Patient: sex M, age 44
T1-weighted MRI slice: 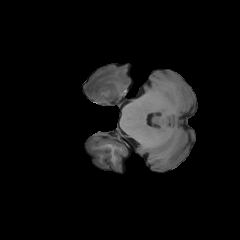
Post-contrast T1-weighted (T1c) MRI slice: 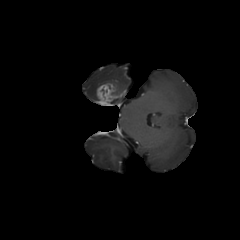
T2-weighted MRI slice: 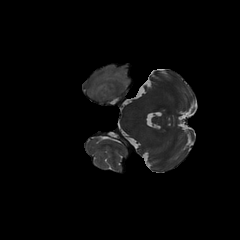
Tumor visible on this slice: yes
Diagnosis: Glioblastoma, IDH-wildtype
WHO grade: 4